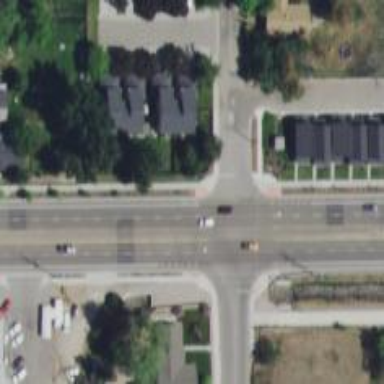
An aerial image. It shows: Unmarked crossing on the road.